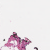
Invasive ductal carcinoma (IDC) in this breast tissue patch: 0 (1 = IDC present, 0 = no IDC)